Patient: sex F, age 68
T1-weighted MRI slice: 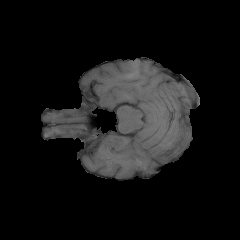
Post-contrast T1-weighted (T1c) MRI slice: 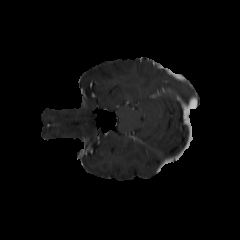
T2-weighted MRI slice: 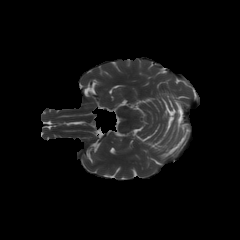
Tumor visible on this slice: no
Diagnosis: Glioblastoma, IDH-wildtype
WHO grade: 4